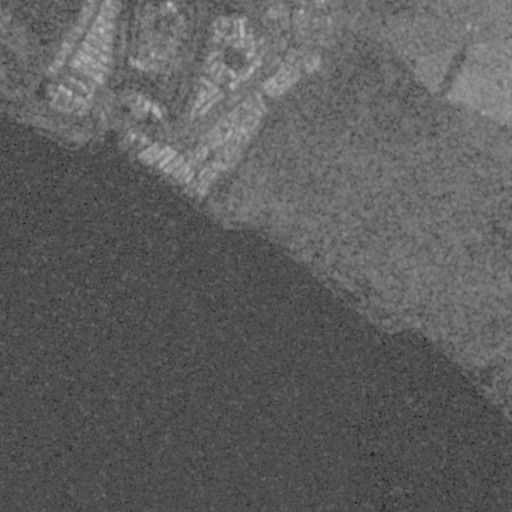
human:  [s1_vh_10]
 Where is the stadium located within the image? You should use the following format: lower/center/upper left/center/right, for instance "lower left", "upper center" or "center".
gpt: The stadium is located in the upper left of the image.
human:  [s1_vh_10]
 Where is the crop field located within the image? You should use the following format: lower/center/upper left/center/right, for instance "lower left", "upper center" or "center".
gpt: There is no crop field in the image.

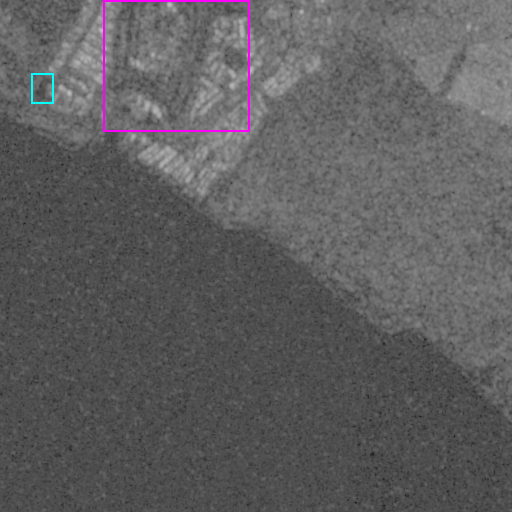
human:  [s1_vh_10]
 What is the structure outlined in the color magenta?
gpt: The structure outlined in magenta is a park.
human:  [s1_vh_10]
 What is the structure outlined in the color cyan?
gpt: The structure outlined in cyan is a parking lot.
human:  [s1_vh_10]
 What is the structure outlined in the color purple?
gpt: There is no purple outline.